Aerial crown-view tile of a tropical tree (Barro Colorado Island, Panama), acquired 20250715:
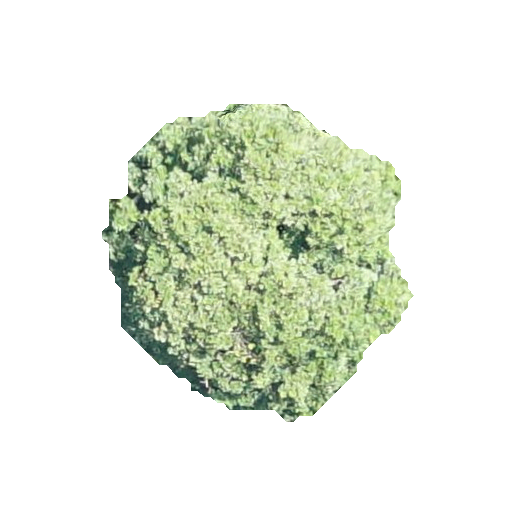
Species: Simarouba amara
GBIF accepted scientific name: Simarouba amara
Crown area: 104.739 m²